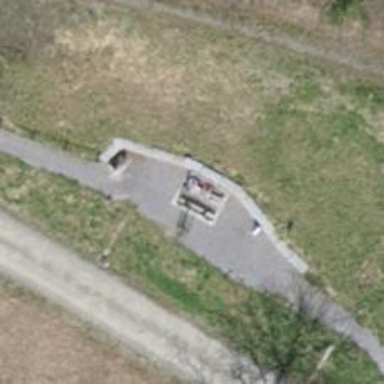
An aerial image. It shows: Picnic table located in leisure land area.